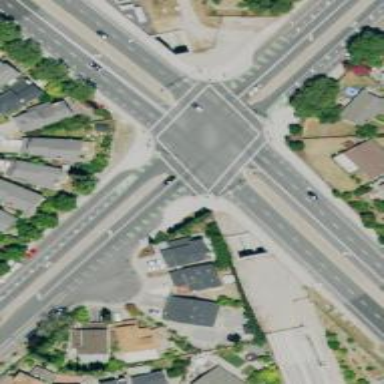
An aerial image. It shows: Solid stop line on the road.